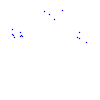
Particle: kaon